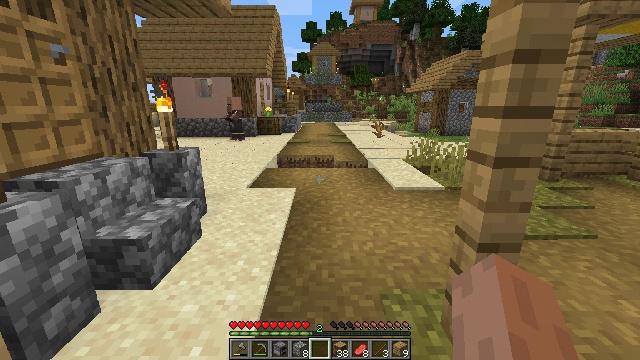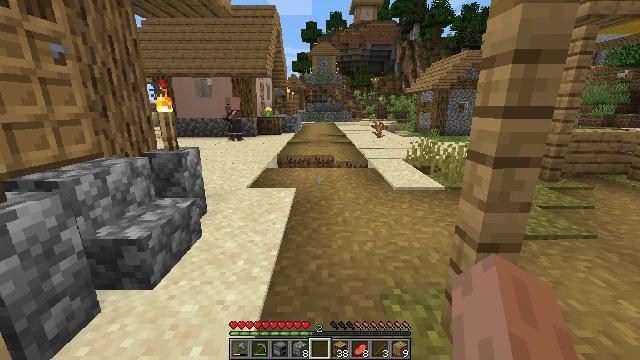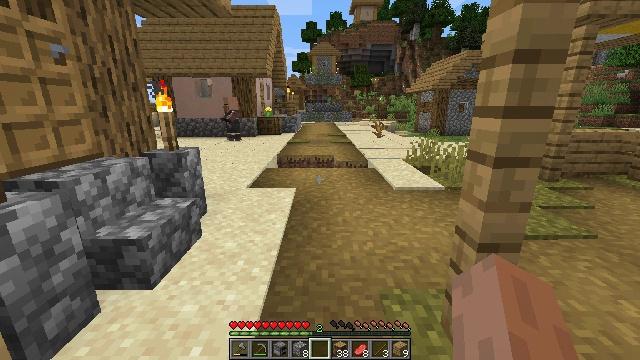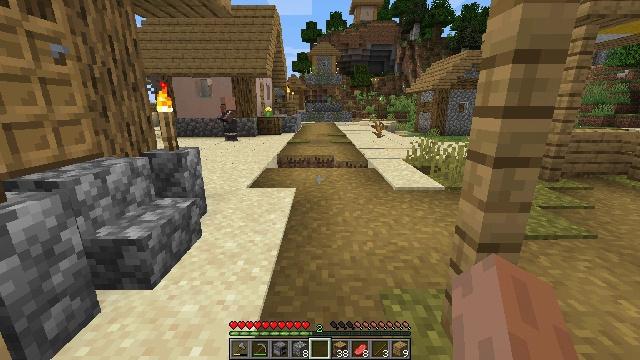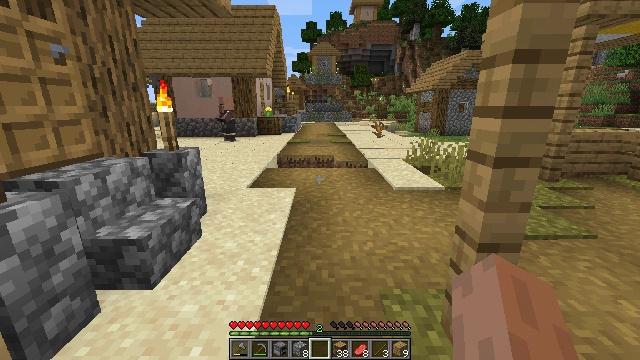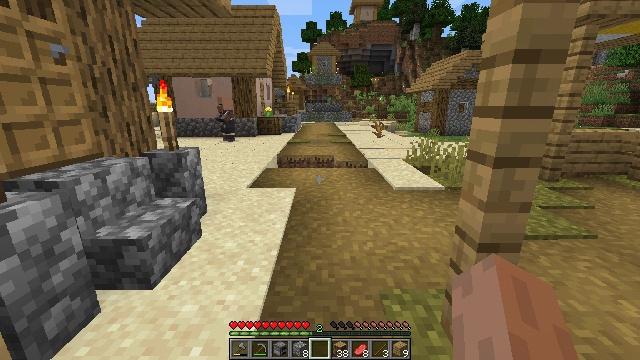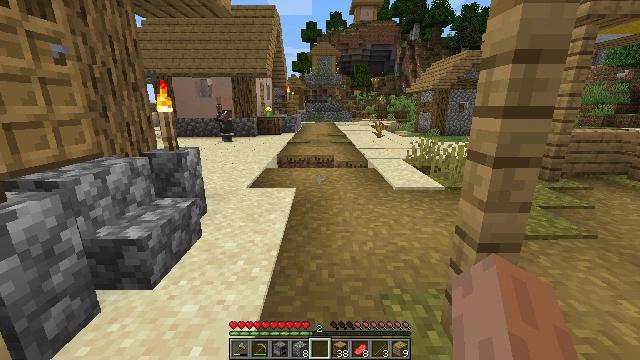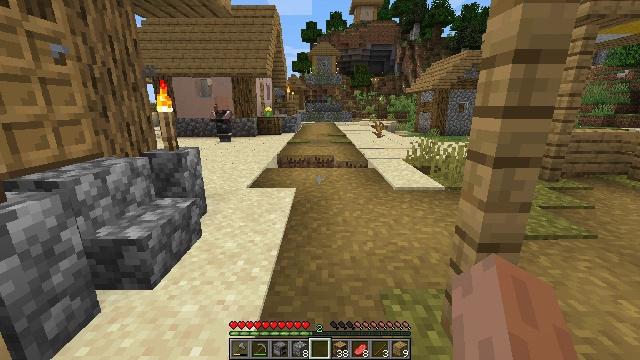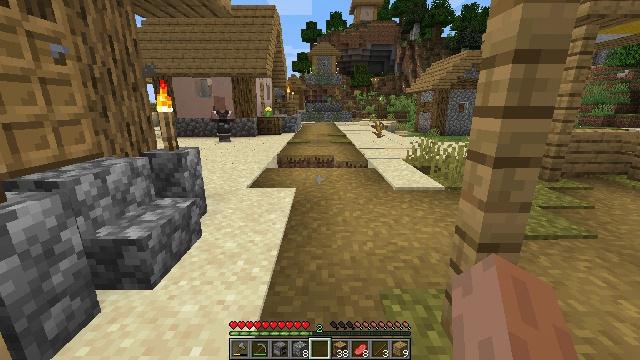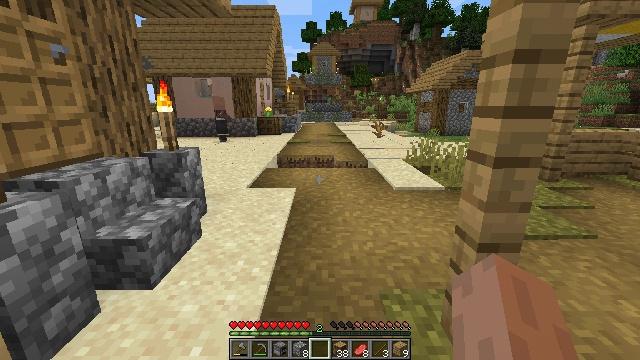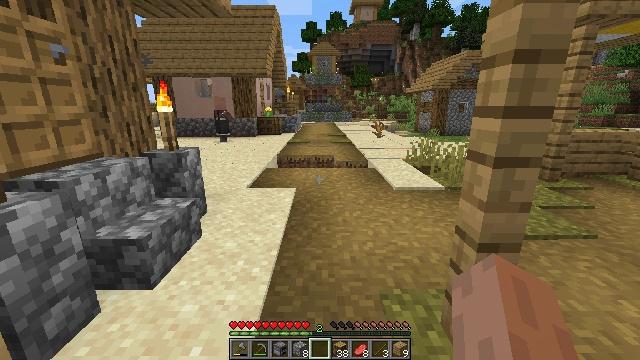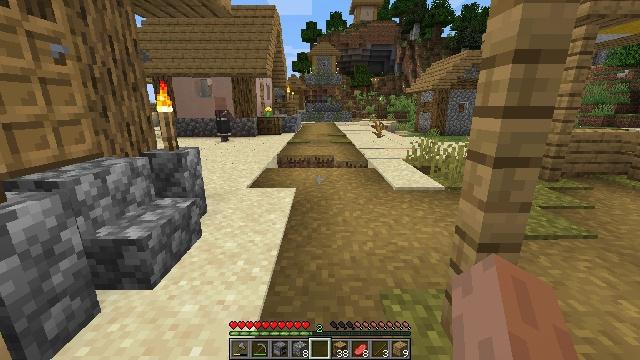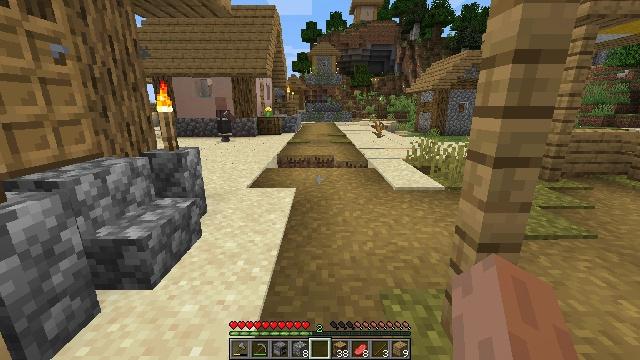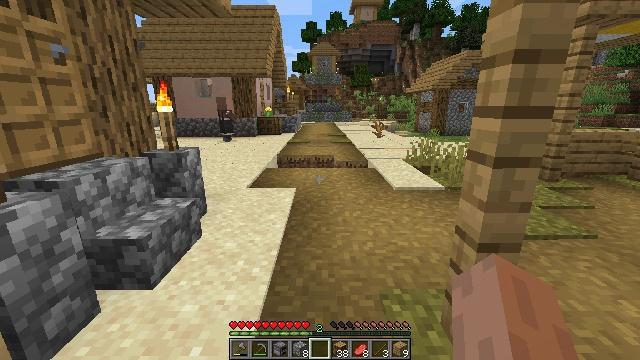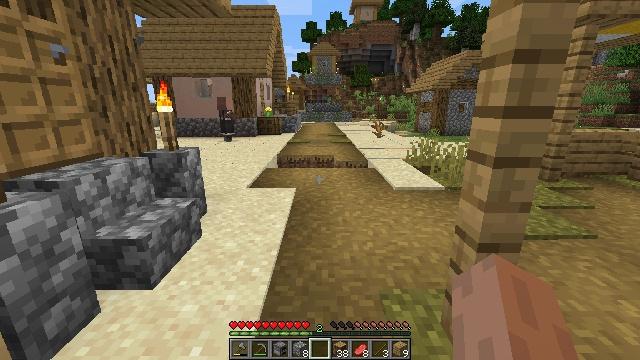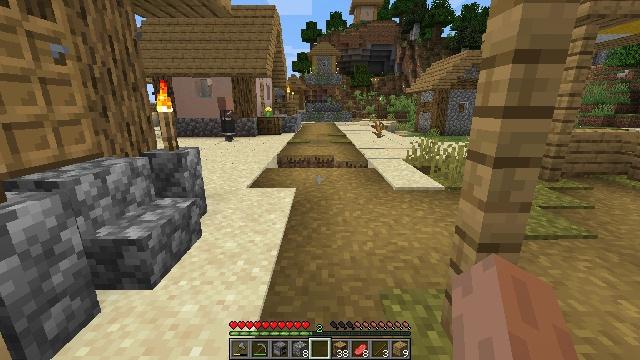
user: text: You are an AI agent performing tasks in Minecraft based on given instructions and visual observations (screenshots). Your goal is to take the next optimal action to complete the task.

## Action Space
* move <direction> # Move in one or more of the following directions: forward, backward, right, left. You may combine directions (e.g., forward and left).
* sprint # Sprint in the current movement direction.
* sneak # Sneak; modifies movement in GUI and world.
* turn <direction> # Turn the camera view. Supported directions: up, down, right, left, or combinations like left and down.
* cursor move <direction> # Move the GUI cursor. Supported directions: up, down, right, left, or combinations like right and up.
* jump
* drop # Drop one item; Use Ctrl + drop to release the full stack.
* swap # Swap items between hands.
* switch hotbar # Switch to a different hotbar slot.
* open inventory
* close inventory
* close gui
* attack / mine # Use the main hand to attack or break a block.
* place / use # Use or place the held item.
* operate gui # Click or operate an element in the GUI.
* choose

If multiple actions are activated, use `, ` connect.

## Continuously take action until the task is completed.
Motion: motion action
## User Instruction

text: Reclaim the chest into your inventory.
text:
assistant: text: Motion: no_op
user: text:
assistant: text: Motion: no_op
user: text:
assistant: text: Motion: no_op
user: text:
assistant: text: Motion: no_op
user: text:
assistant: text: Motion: no_op
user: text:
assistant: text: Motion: no_op
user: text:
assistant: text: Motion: no_op
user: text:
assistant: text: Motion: no_op
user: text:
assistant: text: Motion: no_op
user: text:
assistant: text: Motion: no_op
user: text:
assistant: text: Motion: no_op
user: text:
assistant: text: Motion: no_op
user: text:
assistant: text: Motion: no_op
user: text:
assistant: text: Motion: no_op
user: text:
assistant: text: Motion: no_op
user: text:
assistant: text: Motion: no_op
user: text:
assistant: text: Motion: no_op
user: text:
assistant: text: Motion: no_op
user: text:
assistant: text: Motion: no_op
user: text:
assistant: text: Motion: no_op
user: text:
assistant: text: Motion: no_op
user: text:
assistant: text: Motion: no_op
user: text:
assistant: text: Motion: no_op
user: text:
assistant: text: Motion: no_op
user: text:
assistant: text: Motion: no_op
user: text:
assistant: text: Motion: no_op
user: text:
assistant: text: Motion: no_op
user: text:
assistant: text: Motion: no_op
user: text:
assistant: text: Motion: no_op
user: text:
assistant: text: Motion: no_op